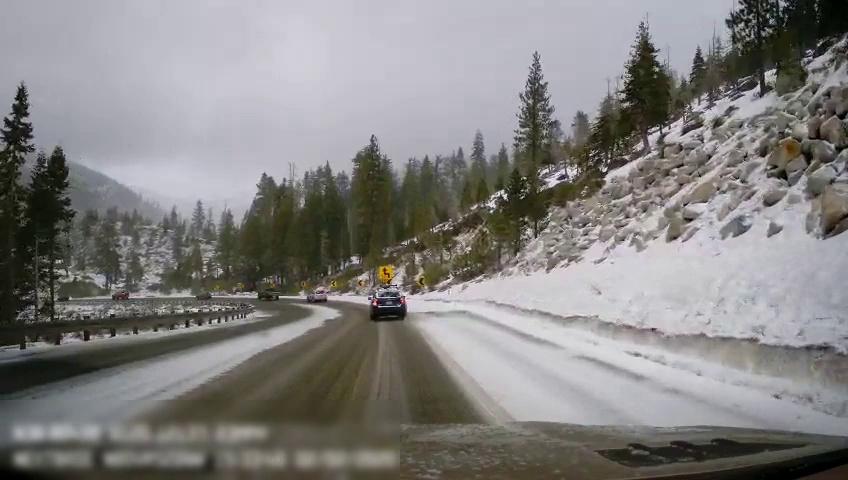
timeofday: Day
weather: Snowy
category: Drivable Space
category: Vehicles | Car
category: Vehicles | Truck
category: Vehicles | Car
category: Traffic | Signs